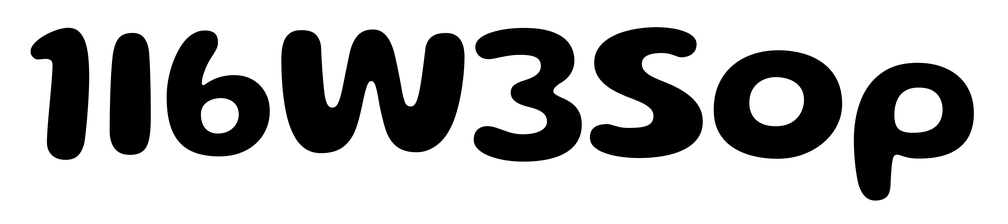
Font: Gluten_SemiBold